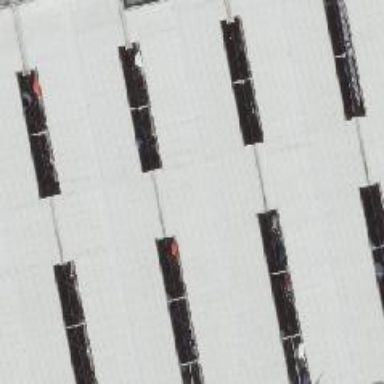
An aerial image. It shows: View of roof of building.